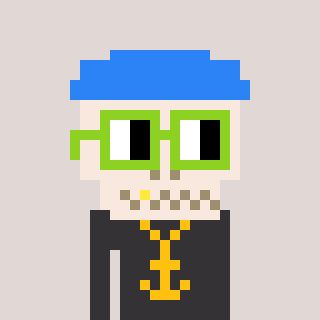
a pixel art character with square light green glasses, a skeleton-hat-shaped head and a grayscale-colored body on a warm background